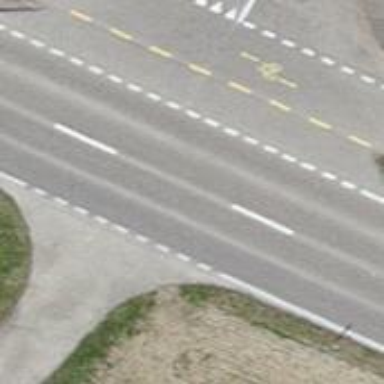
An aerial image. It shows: Asphalt track with grade 1 tracktype.